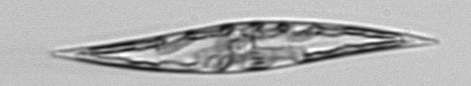
Label: Pleurosigma